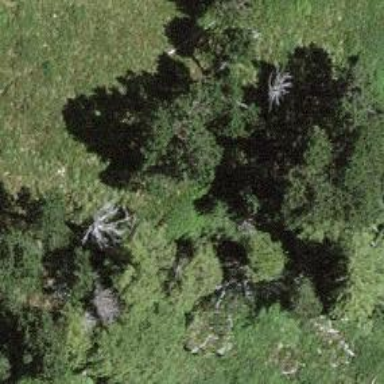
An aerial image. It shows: Area covered in scrub vegetation.